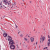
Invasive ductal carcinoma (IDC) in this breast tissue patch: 1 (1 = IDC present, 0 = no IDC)